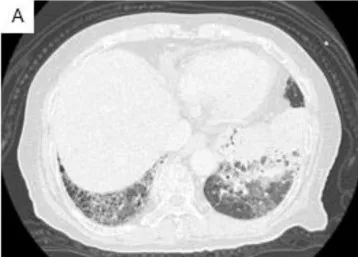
Contrast-enhanced chest CT on admission revealed grand-grass shadow and findings of honeycomb lung in bilateral lower lungs, and infiltrating shadow in the lower left lung field (A).
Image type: radiology (ct)